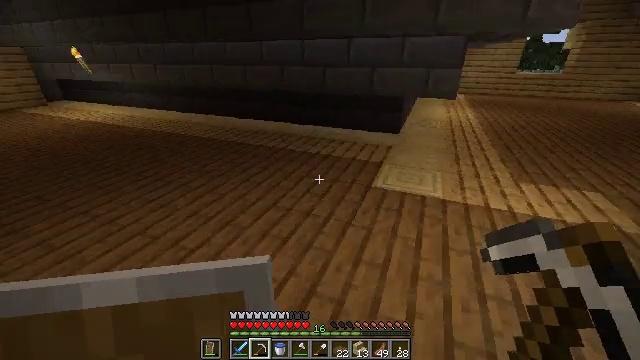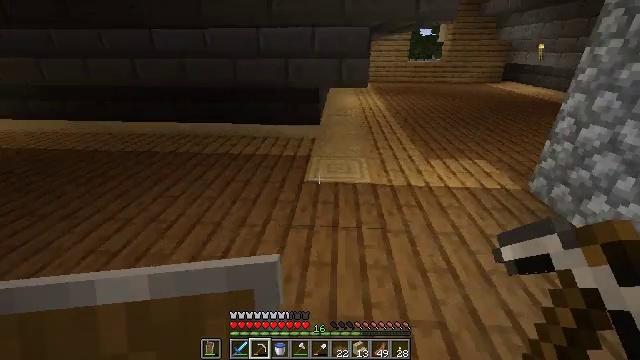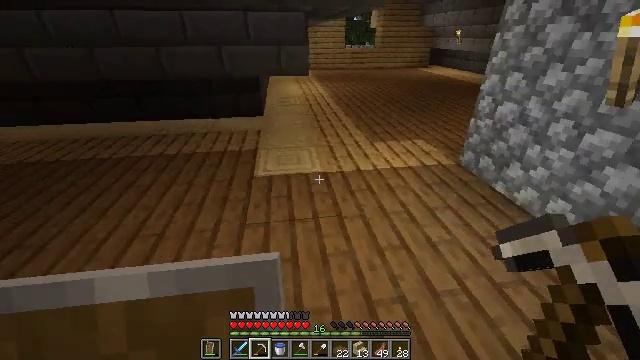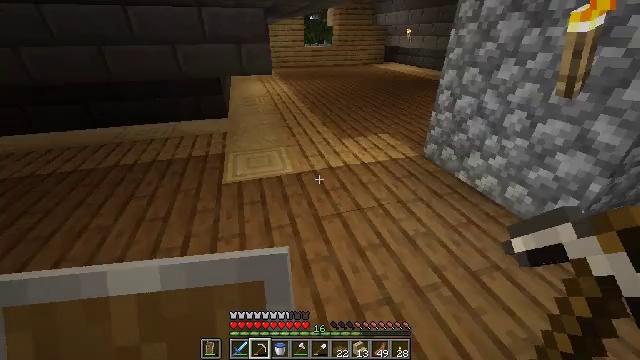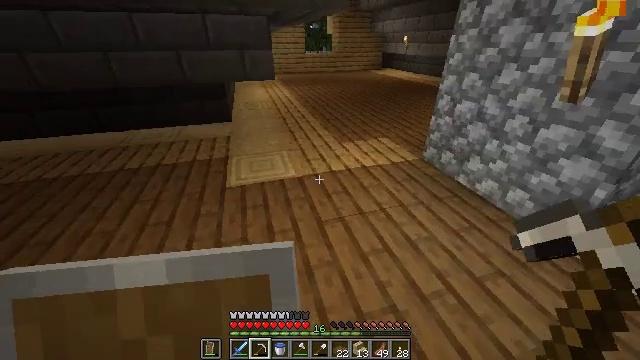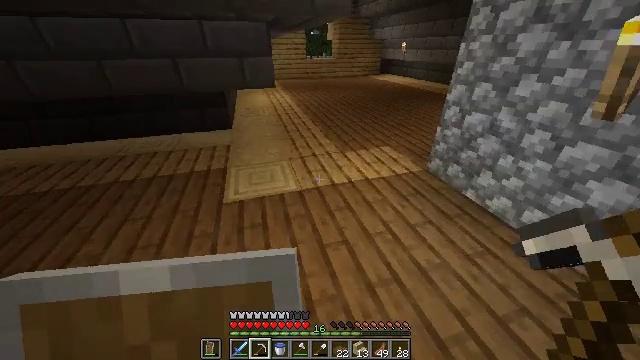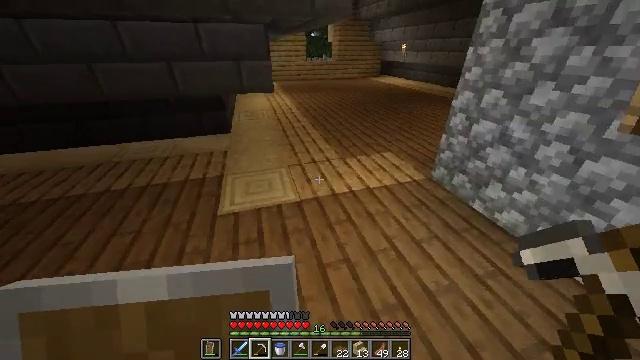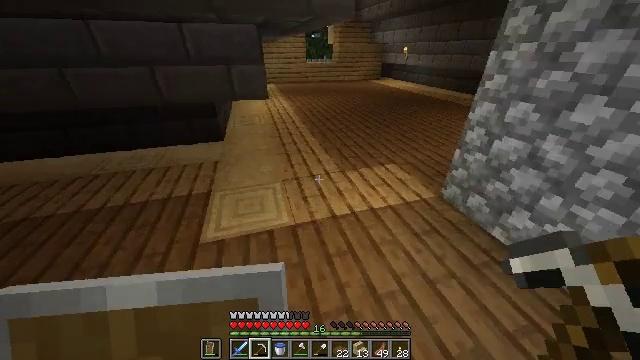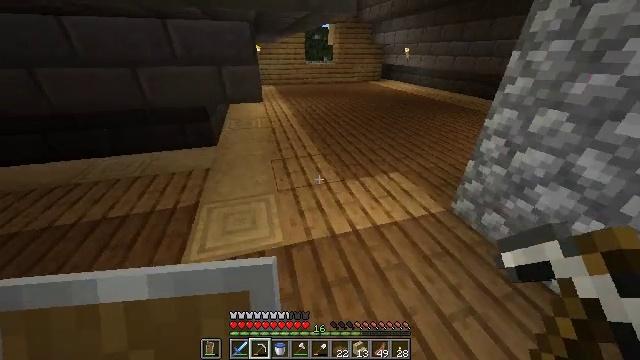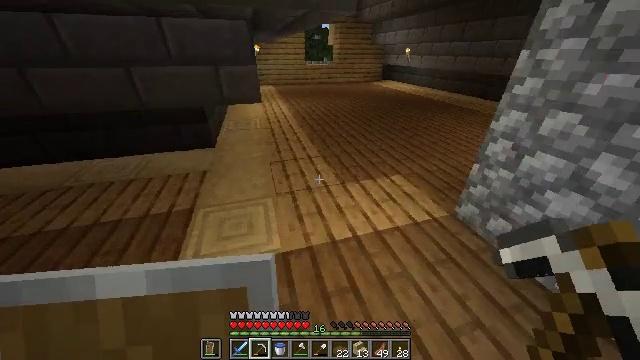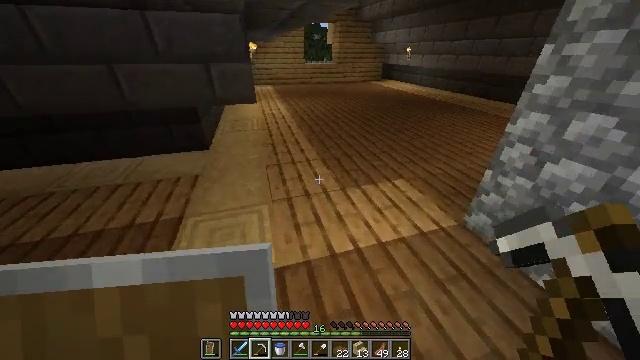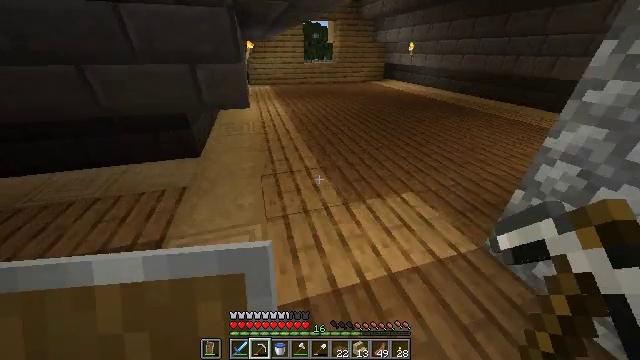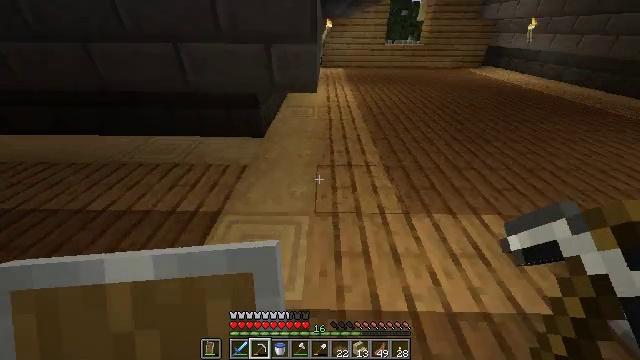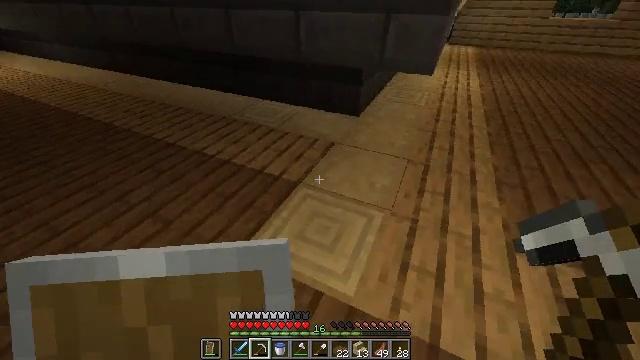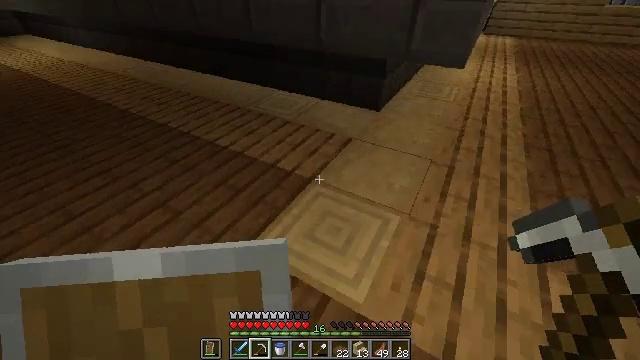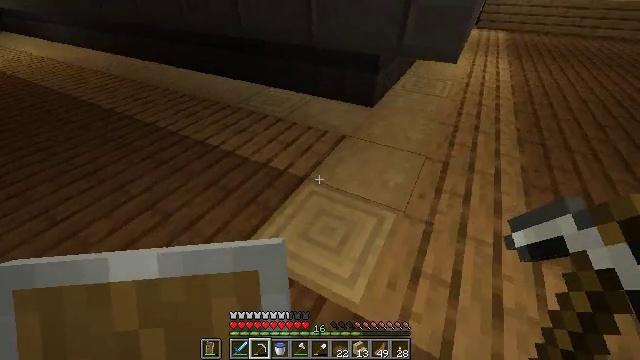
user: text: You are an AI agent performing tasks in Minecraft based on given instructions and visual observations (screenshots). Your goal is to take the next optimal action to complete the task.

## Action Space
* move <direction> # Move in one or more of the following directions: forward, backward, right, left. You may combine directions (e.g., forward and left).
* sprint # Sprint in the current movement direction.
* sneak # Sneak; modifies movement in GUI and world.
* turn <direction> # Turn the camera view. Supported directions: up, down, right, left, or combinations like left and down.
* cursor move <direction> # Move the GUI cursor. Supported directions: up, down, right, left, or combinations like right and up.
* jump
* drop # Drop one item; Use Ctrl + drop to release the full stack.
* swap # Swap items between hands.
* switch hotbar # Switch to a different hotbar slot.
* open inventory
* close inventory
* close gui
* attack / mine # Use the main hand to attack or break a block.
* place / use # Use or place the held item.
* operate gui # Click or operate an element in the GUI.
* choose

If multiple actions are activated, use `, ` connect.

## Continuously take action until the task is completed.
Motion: motion action
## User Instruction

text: Obtain the stripped birch log for building.
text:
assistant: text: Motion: turn right and down
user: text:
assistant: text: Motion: move forward, turn right and down
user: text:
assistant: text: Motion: move forward, turn right and down
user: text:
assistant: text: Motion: move forward
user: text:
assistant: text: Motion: move forward
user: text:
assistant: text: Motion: move forward
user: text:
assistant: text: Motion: move forward
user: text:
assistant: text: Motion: move forward
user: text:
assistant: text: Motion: move forward
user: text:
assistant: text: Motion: move forward
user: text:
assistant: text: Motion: no_op
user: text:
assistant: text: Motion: turn left and down
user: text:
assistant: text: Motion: turn left and down
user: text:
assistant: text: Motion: turn left and down
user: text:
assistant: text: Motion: turn right
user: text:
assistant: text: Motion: turn right
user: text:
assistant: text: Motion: turn right
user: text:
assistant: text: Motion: turn right
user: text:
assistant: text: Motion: turn right
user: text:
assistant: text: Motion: move forward, turn right
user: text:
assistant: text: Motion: move forward
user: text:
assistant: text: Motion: move forward
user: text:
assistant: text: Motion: move forward
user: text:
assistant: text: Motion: no_op
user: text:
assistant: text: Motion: move forward
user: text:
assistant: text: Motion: move forward, turn right
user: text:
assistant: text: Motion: move forward, turn right
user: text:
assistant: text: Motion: move forward
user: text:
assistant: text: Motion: move forward, turn left and down
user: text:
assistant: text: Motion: move forward, turn left and down